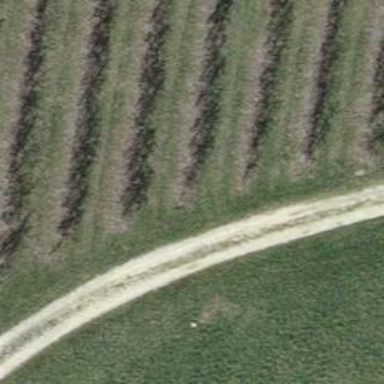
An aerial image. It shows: Pebblestone track with grade3 tracktype.